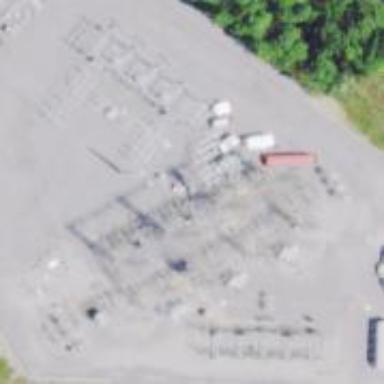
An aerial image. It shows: Switch used for power control.